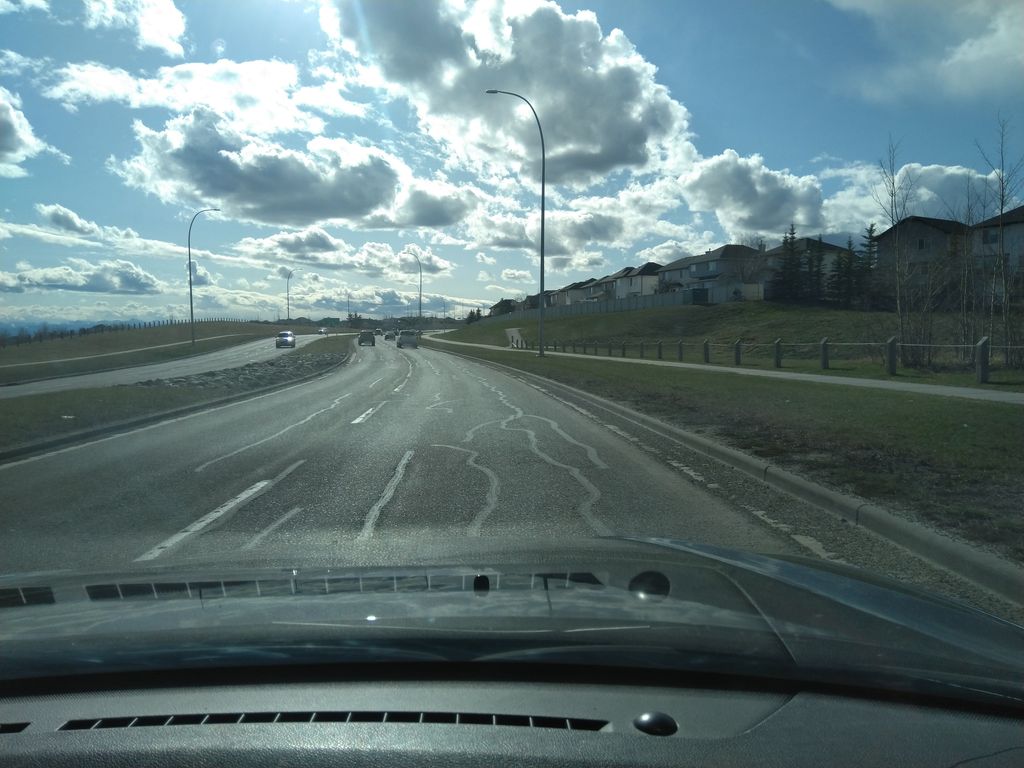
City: calgary